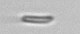
Label: fiber